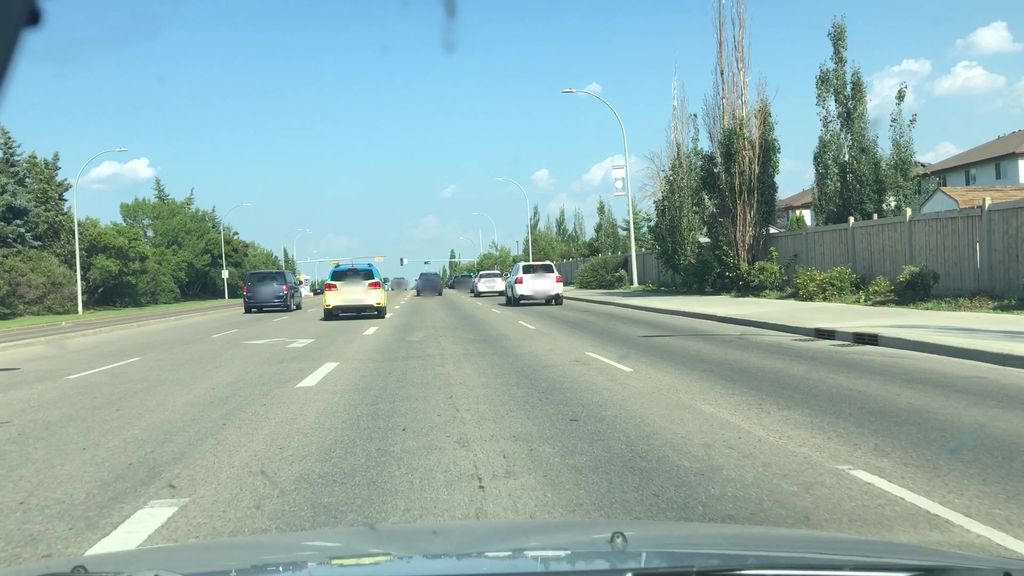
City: edmonton